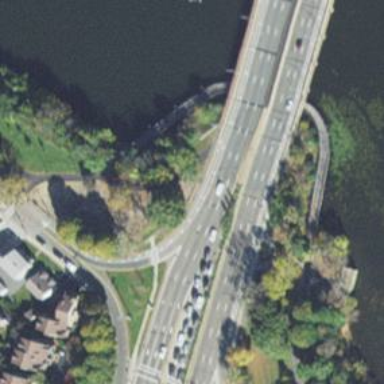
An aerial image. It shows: Trunk link highway.